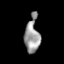
Tissue: prostate
Cell type: T cells
Senescence score: 0.2935
Nuclear area (px): 515
Mean DAPI intensity: 152.287